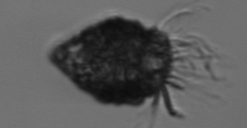
Label: Tintinnopsis